Question: So I've been reading a ton of stackoverflow and phalcon forum threads.. (I'm starting to hate this framework), but nothing seem to work and it doesn't explain why like Laravel does, for example.
I'm just trying to be able to operate with this application structure:

As you can see, all I want is to use namespaced controllers in subfolders to make more order for my code.
According to all explanations, here's my loader.php:
'''
<?php
$loader = new \Phalcon\Loader();
/**
* We're a registering a set of directories taken from the configuration file
*/
$loader->registerDirs(
array(
$config->application->controllersDir,
$config->application->modelsDir,
$config->application->pluginsDir
)
)->register();
'''
AFAIK, Phalcon should traverse all subfolders for not found classes when used via registerDirs.
Then I define my routes to specific controller after the main route to index controllers in base directory:
'''
<?php
$router = new Phalcon\Mvc\Router(false);
$router->add('/:controller/:action/:params', array(
'namespace' => 'App\Controllers',
'controller' => 1,
'action' => 2,
'params' => 3,
));
$router->add('/:controller', array(
'namespace' => 'App\Controllers',
'controller' => 1
));
$router->add('/soccer/soccer/:controller', array(
'namespace' => 'App\Controllers\Soccer',
'controller' => 1
));
$router->add('/soccer/:controller/:action/:params', array(
'namespace' => 'App\Controllers\Soccer',
'controller' => 1,
'action' => 2,
'params' => 3
));
return $router;
'''
And one of my controllers look like:
'''
<?php namespace App\Controllers\Soccer;
use App\Controllers\ControllerBase as ControllerBase;
class IndexController extends ControllerBase
{
public function indexAction()
{
}
}
'''
What's wrong here? Default top namespace is not registered? Am I missing something?
This just doesn't work. When I try to open myserver.com/soccer which I expect to go to app/controllers/soccer/IndexController.php, but instead it tells me:
> SoccerController handler class cannot be loaded
Which basically means it's looking for SoccerController.php in /controllers directory and totally ignores my subfolder definition and routes.
Phalcon 1.3.0
Stuck on this for a week. Any help - Much appreciated.
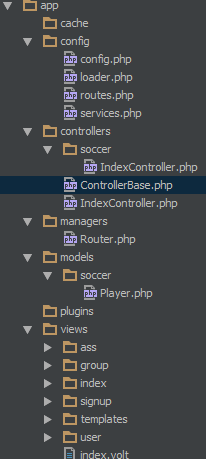
Answer: I was having a problem with loading the ControllerBase and the rest of the controllers in the controllers folder using namespaces. I was having a hard time since other example projects worked fine and I realized that I was missing a small detail in the despatcher declaration where I was supposed to
(ref: <URL>
'''
$di->set('dispatcher', function () {
$dispatcher = new Dispatcher();
$dispatcher->setDefaultNamespace('App\Controllers');
return $dispatcher;
});
'''
or you can specify it directly on the routing declaration file like this
'''
$router->add("/some-controler", array(
'namespace' => 'App\Controllers'
'controller' => 'some',
'action' => 'index'
));
'''
that should work as well, it might be a bit confusing at first with namespaces but once you get a hang of it you will love this extremely fast framework